Question: I'm having trouble with JS '.split()' method in a GAS script. I copy and paste the headers of other google sheet as variable 'headers' (the usual way will be copy and paste). This pasted selection contains some empty and undefined elements. I need to turn this elements in an array. So I split it and use the '.filter'to clean empty elements. But, when I run the script, the var 'arrayHeaders' remains equal to 'headers', as if the '.split(" ")' didn't make any change, this way:

This is my code:
'''
var headers = "STUDENT Parentage GRADE YEAR DATE GUIDE";
var arrayHeaders = headers.split(" ");
// arrayHeaders = arrayHeaders.filter(function(n){return n});
Logger.log("headers = " + headers);
Logger.log("arrayHeaders = " + arrayHeaders);
Logger.log("arrayHeaders length " + arrayHeaders.length);
for (var i = 0; i < arrayHeaders.length; i++){
var NOME_Cell = sheet.getRange(1, i +1);
Logger.log("NOME_Cell" + NOME_Cell);
Logger.log("arrayHeaders[i]" + arrayHeaders[i]);
NOME_Cell.setValue(arrayHeaders[i]).setBackgroundRGB(34, 139, 34).setFontSize(font_size).setFontWeight("bold").setFontFamily("Arial");
}
'''
If I delete all spaces after paste the string and press space again, then the '.split(" ")' works well.
Before asking this question, I read <URL>, but I'm still stucked with what is going wrong here.
Thanks in advance for any help!
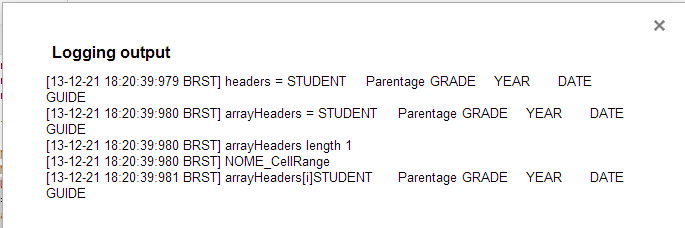
Answer: I'm pretty sure your headers variable is not a String. Try this:
'''
var arrayHeaders = headers.toString().split(/[\s ]+/);
'''